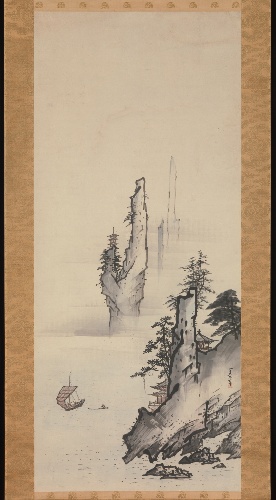
Artist: Kusumi Morikage
Artist bio: ca. 1620–1690
Date: 17th century
Object type: Hanging scroll
Classification: Paintings
Medium: Hanging scroll; ink on paper
Culture: Japan
Period: Edo period (1615–1868)
Dimensions: 48 9/16 x 20 7/8 in. (123.4 x 53.1 cm)
Department: Asian Art
Credit line: The Harry G. C. Packard Collection of Asian Art, Gift of Harry G. C. Packard, and Purchase, Fletcher, Rogers, Harris Brisbane Dick, and Louis V. Bell Funds, Joseph Pulitzer Bequest, and The Annenberg Fund Inc. Gift, 1975
Accession year: 1975
Repository: Metropolitan Museum of Art, New York, NY
Tags: Landscapes|Boats